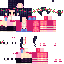
A female human skin with medium skin, wearing brown long hair dressed in a blue hoodie and black skirt, featuring a closed mouth.